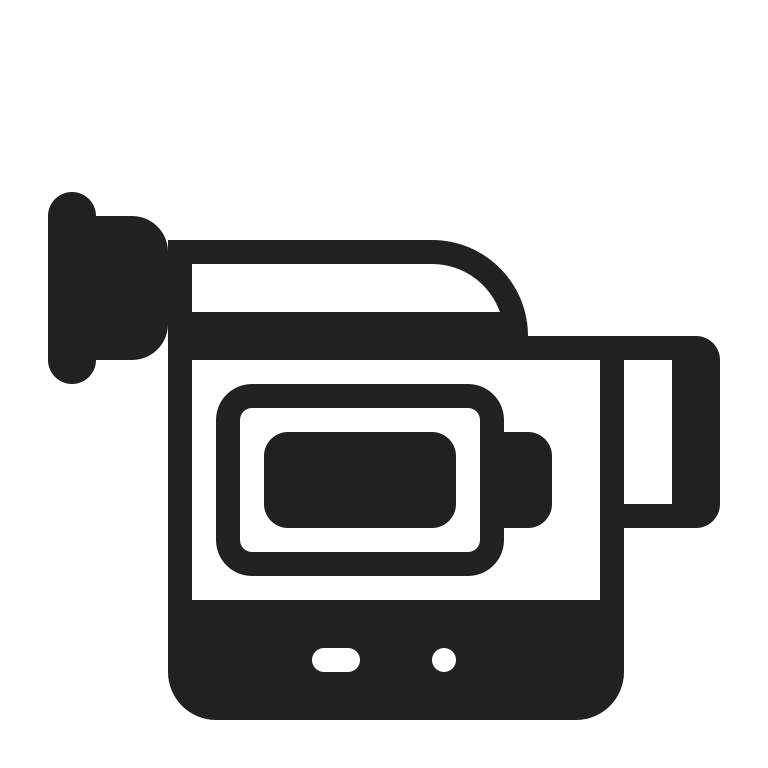
video camera high contrast